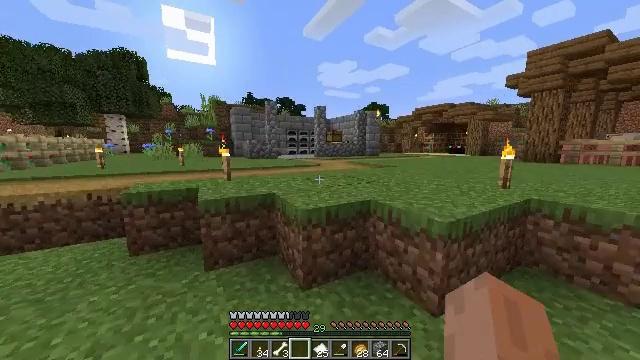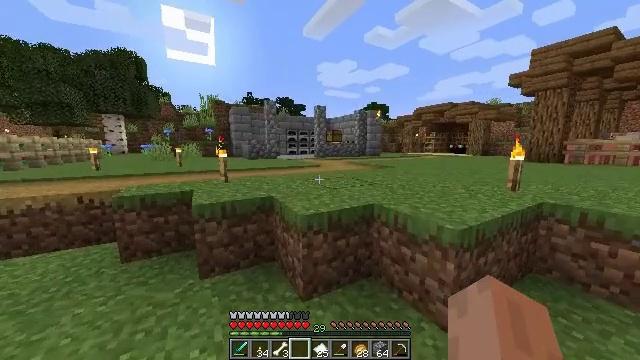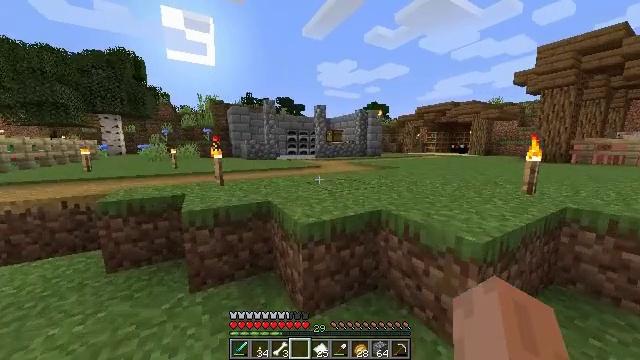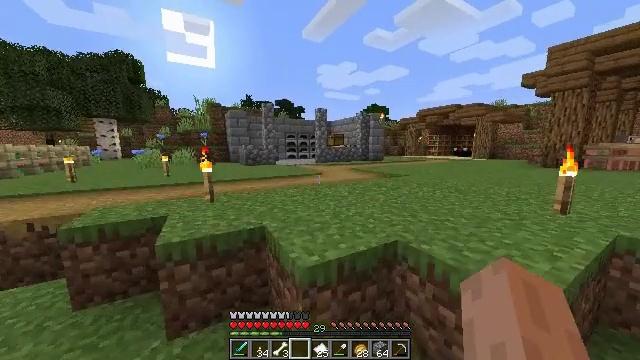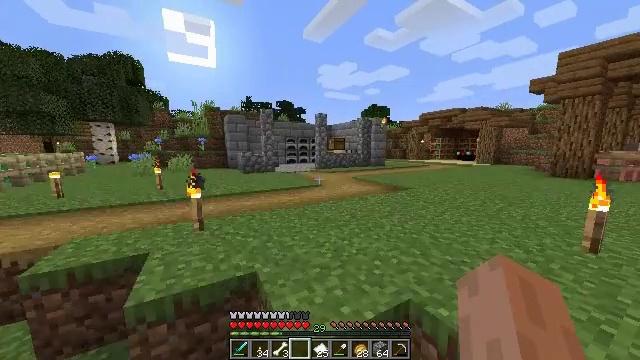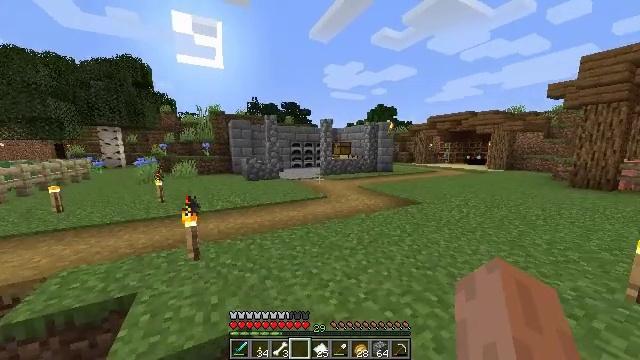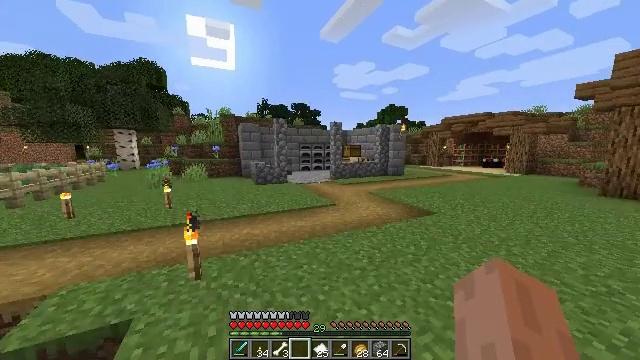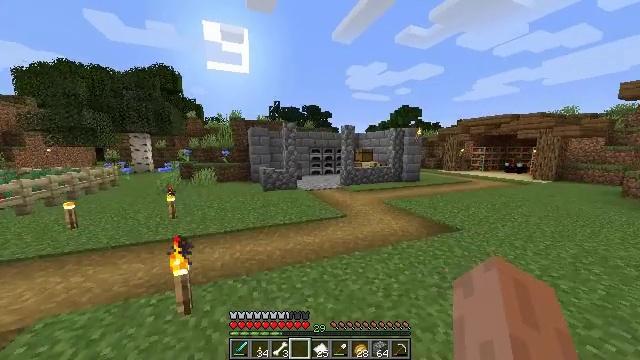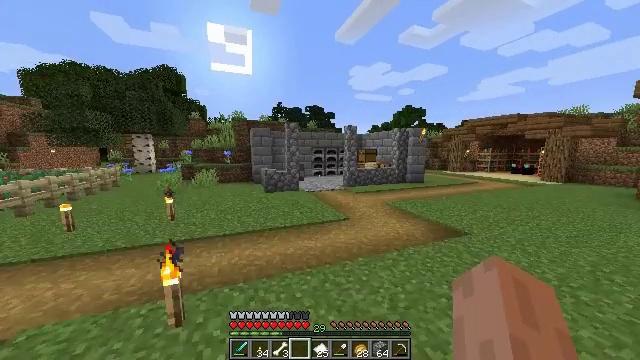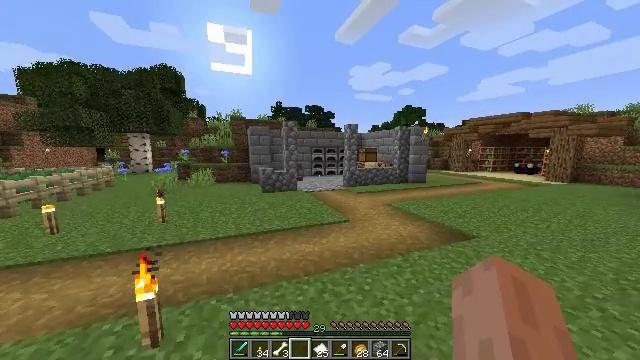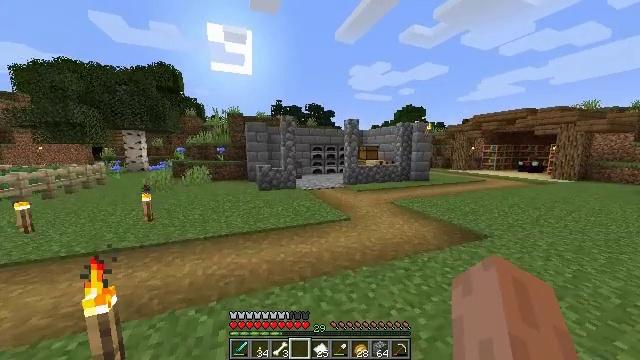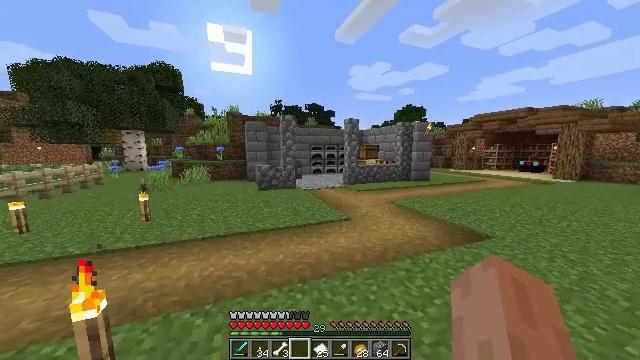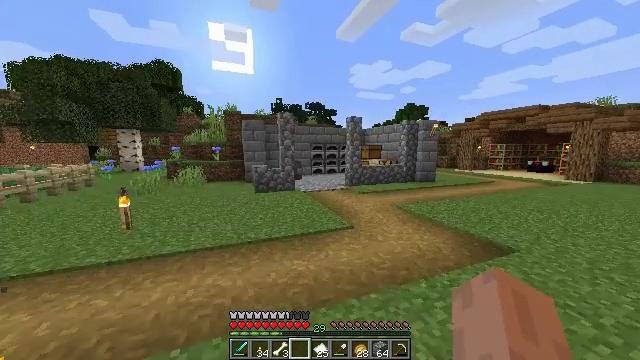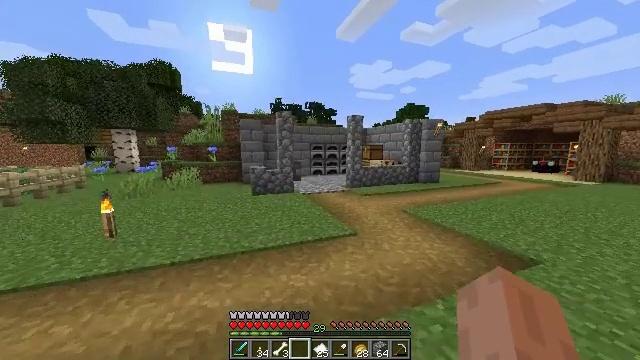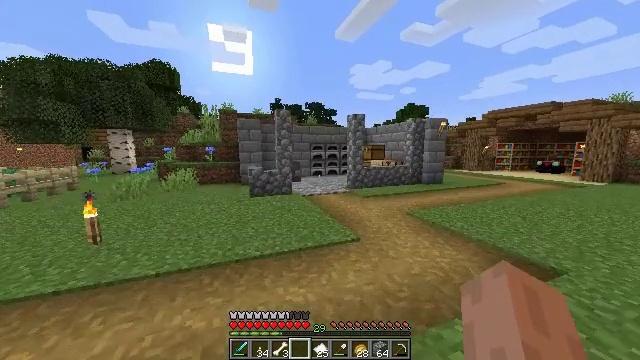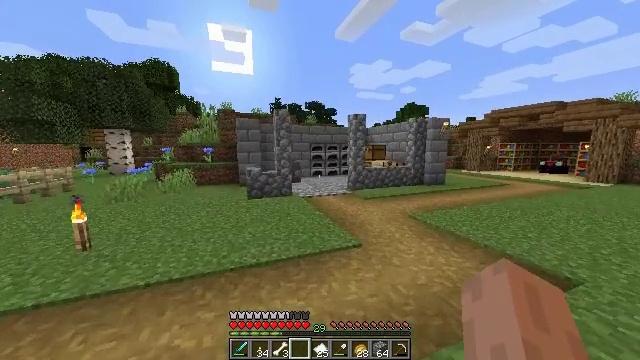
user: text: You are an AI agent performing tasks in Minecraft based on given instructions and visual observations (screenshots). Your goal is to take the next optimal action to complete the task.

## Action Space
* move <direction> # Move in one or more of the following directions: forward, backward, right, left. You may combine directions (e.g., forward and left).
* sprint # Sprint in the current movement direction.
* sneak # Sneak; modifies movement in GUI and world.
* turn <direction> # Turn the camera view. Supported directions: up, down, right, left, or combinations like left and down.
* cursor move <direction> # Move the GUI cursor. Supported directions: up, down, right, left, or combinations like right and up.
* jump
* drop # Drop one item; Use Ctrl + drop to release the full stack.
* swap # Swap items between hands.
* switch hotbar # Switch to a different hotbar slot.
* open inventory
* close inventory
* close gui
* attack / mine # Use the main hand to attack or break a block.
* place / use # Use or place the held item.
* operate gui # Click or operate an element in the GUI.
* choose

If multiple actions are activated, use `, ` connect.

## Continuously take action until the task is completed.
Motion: motion action
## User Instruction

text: Use iron ingots and redstone to craft a compass.
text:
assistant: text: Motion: move forward
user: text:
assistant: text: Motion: move forward
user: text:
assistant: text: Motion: move forward, jump
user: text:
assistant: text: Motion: move forward, jump
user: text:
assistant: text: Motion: move forward, turn left, jump
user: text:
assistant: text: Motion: move forward, turn left, jump
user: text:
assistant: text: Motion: move forward, turn left, jump
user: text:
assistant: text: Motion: move forward, jump
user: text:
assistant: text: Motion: move forward, jump
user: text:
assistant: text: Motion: move forward, jump
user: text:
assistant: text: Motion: move forward, jump
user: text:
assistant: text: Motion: move forward, jump
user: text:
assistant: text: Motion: move forward
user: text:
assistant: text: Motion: move forward
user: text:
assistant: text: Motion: move forward, jump
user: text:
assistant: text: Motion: move forward, jump
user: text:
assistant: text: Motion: move forward, jump
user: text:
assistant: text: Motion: move forward, jump
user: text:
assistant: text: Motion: move forward, jump
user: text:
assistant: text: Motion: move forward, jump
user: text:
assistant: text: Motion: move forward, jump
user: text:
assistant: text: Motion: move forward, jump
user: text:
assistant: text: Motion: move forward, jump
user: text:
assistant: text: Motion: move forward
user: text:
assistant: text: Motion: move forward
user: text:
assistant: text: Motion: move forward
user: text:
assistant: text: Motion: move forward
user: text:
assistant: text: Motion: move forward
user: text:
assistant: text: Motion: move forward
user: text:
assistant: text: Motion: move forward